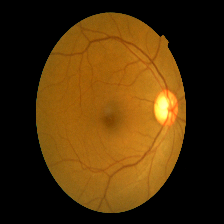
Diabetic retinopathy grade: Mild